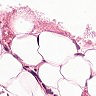
Metastatic tissue present: no